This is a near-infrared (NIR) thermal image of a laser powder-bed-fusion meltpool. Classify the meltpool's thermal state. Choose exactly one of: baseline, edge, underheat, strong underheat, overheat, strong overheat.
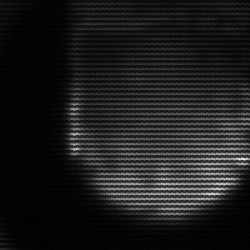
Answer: edge